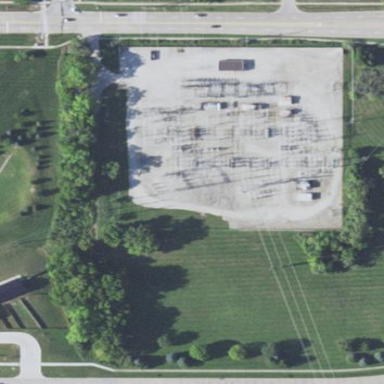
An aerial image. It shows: Power substation with transmission level designation. It is enclosed by fence.